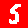
Digit: 5